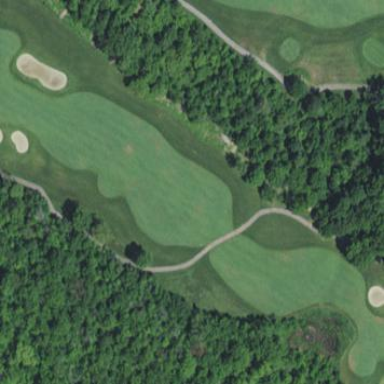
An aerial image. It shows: Rough area in golf course.